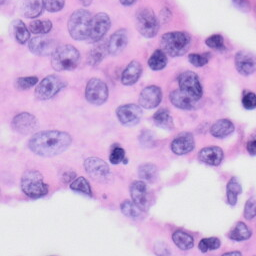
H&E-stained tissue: Skin